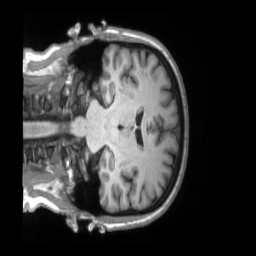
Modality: T1w
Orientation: coronal
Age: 47
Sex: female
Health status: ill
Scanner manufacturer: siemens
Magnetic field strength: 3 T
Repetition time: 2.2 s
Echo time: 0.00157 s